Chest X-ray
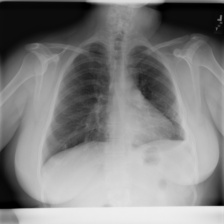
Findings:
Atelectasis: negative
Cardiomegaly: negative
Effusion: negative
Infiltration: negative
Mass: negative
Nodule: positive
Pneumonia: negative
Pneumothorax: negative
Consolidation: negative
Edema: negative
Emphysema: negative
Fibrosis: positive
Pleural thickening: negative
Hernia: negative